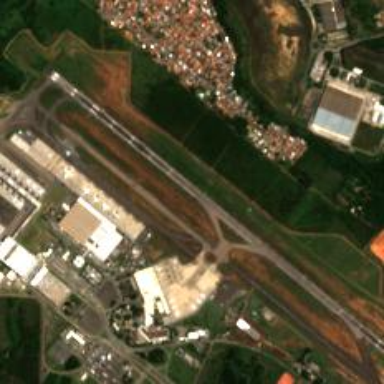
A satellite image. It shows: View of runway in airport.